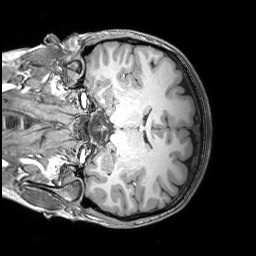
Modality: T1w
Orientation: coronal
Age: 22
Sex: female
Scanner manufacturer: siemens
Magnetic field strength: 3 T
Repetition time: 2.53 s
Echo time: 0.00326 s